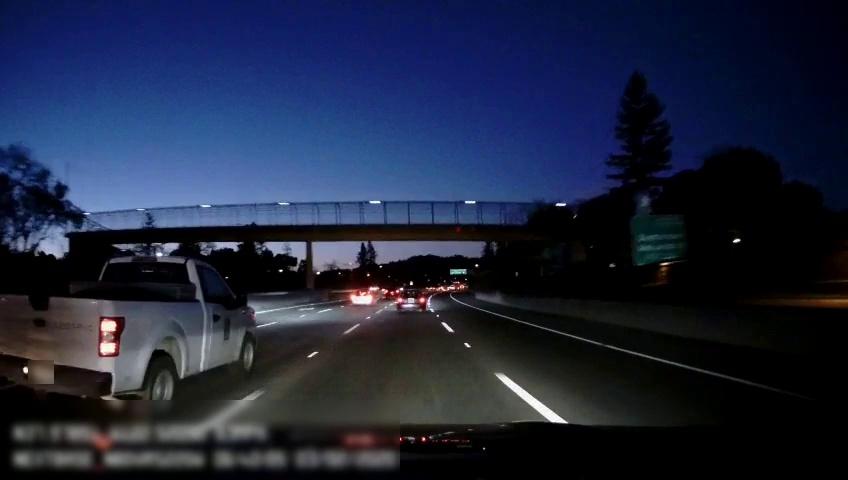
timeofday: Night
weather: Other
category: Drivable Space
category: Vehicles | Car
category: Vehicles | SUV
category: Vehicles | Car
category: Vehicles | Truck
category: Lanes | Alternate Lane
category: Lanes | Alternate Lane
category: Lanes | Current Lane
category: Lanes | Current Lane
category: Lanes | Alternate Lane
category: Traffic | Signs
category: Traffic | Signs
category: Traffic | Signs